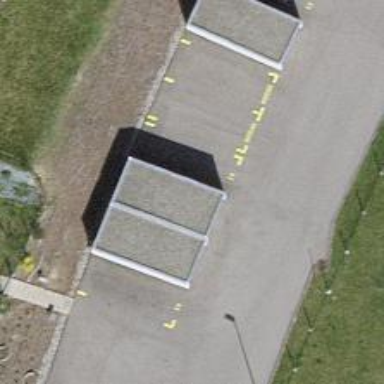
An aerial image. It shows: Garage building.